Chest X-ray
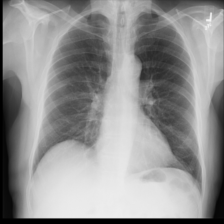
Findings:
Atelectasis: positive
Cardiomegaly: negative
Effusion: negative
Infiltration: negative
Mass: negative
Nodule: negative
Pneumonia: negative
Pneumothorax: negative
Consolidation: negative
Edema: negative
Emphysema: negative
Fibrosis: negative
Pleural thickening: negative
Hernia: negative